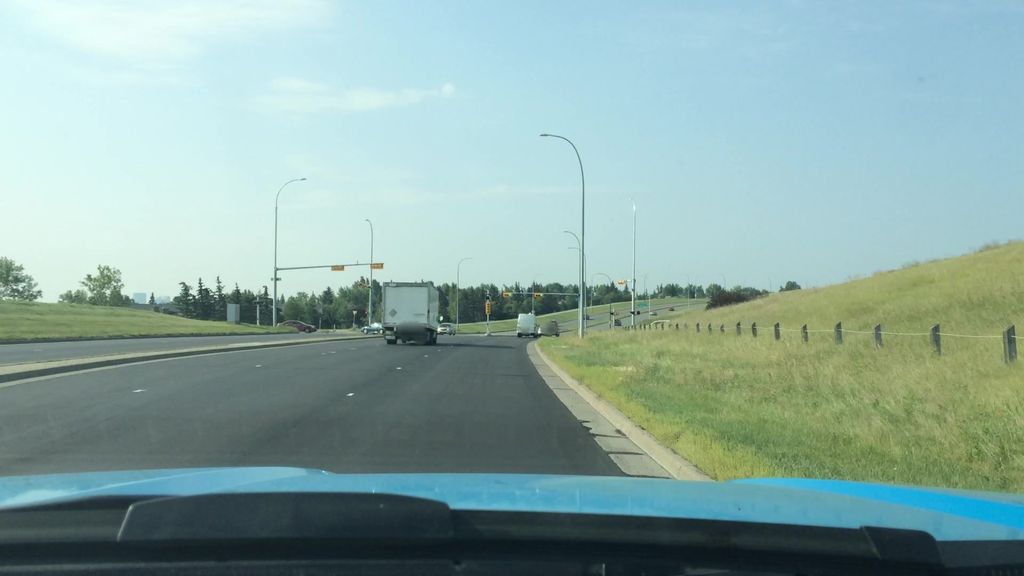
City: calgary